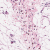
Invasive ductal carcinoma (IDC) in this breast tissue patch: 0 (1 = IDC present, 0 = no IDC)